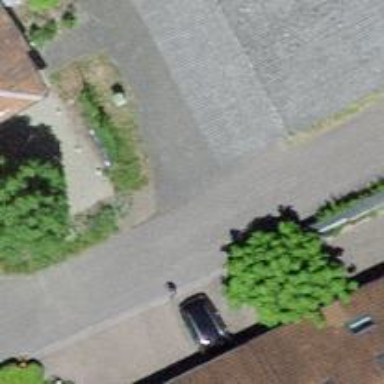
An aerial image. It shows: Residential road with asphalt surface and no sidewalk.